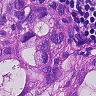
Metastatic tissue present: yes